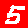
Digit: 5